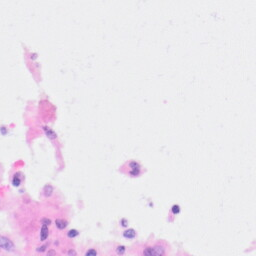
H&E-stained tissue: Kidney